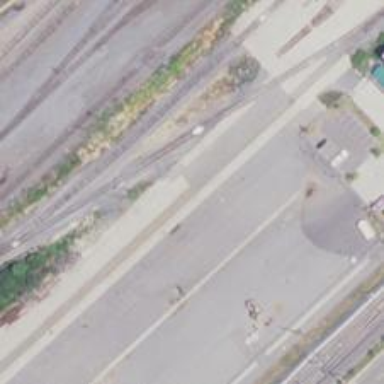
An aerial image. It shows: Railway yard in service.